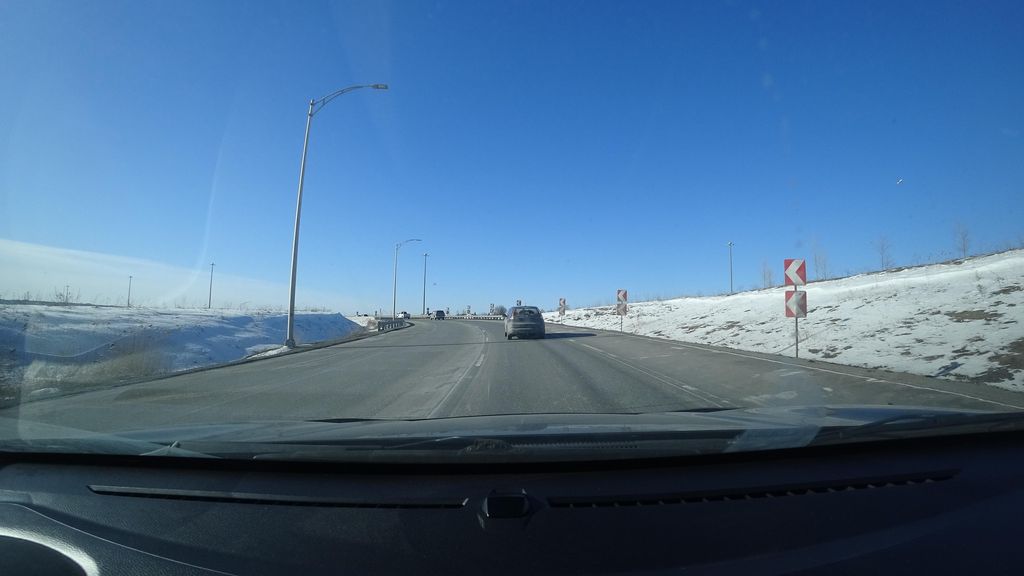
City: quebec_city